Question: i Want to plot a simple jqplot bar chart.
But the chart must be of a fixed size which is very small .

I am plotting the chart in a div and the div has a due to specified project requirements.
'''
.task_brk_bar_chart {
width:10%;
float:left;
border: 2px solid red;
padding:10px 30px 10px 15px;
}
'''
When i plot the chart in such a small area it gets screwed up and not viewable
i have created a fiddle showing the same
<URL>
So how do i plot a bar chart in such a small area?
i dont need the legends the x/y axis just the bars ,
any help is appreciated
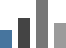
Answer: I'm not 100% sure if this is what you're looking for, but here is what I think is your issue:
You need to specify a height for your container
'''
.task_brk_bar_chart {
width:10%;
float:left;
border: 2px solid red;
padding:10px 30px 10px 15px;
height: 70px;
'''
}
In addition I would hide the lables
'''
.jqplot-xaxis-tick{ display: none}
'''
The padding in your container, we should 0 to see the result you're looking for.
'''
padding:0;
'''
and change the following parameter in the jqPlot options
'''
barWidth: 10,
'''
I hope that helps